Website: crate-barrel
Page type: account-selection
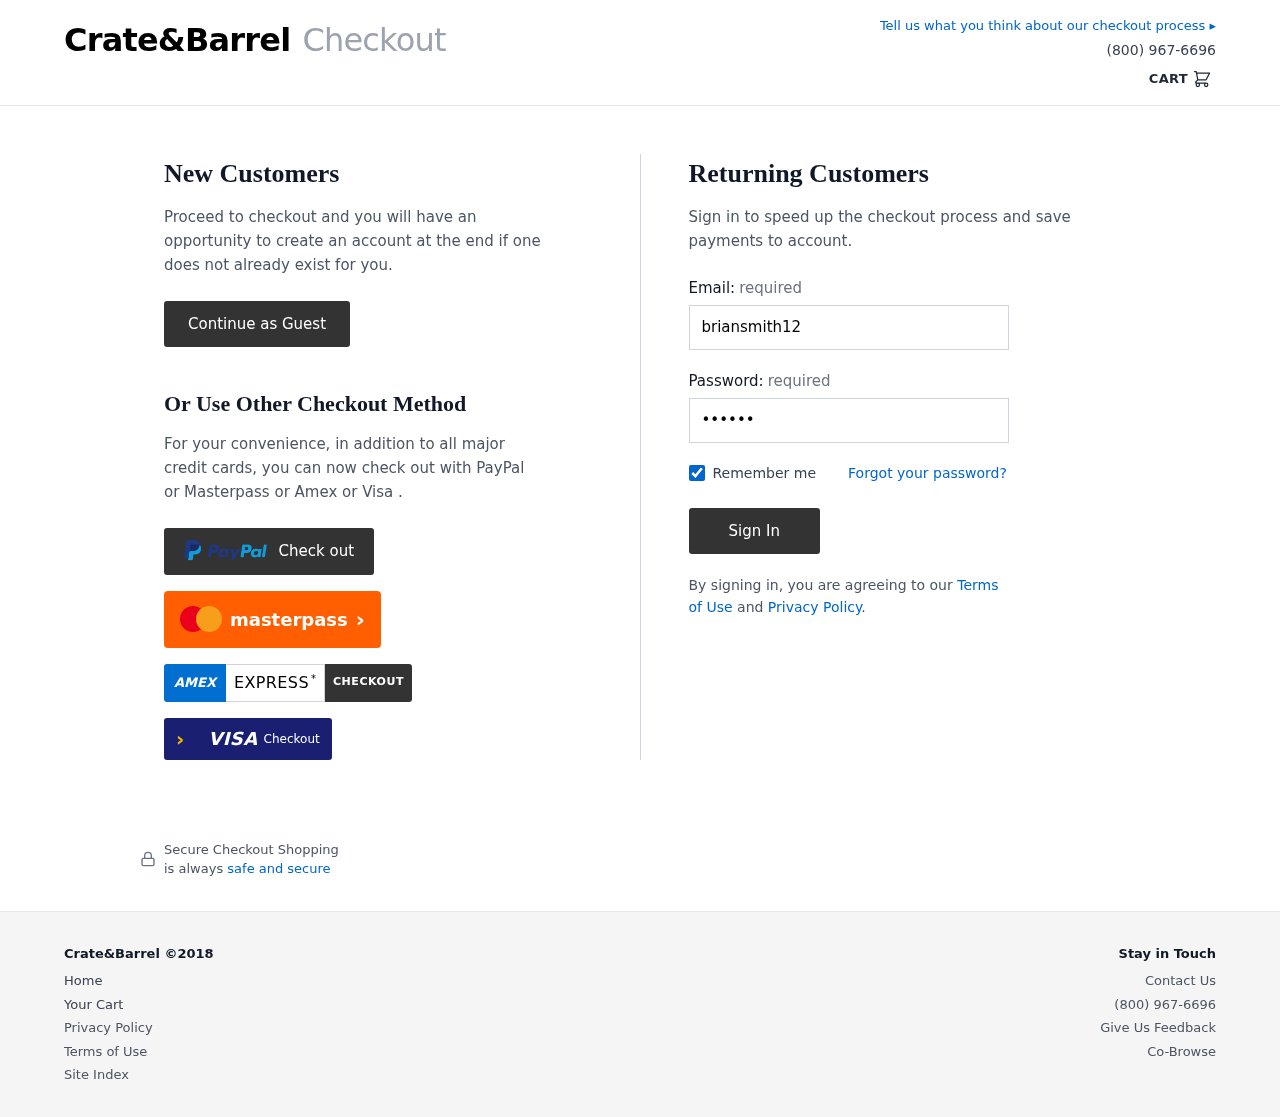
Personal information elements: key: PII_LOGIN_USERNAME
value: briansmith12